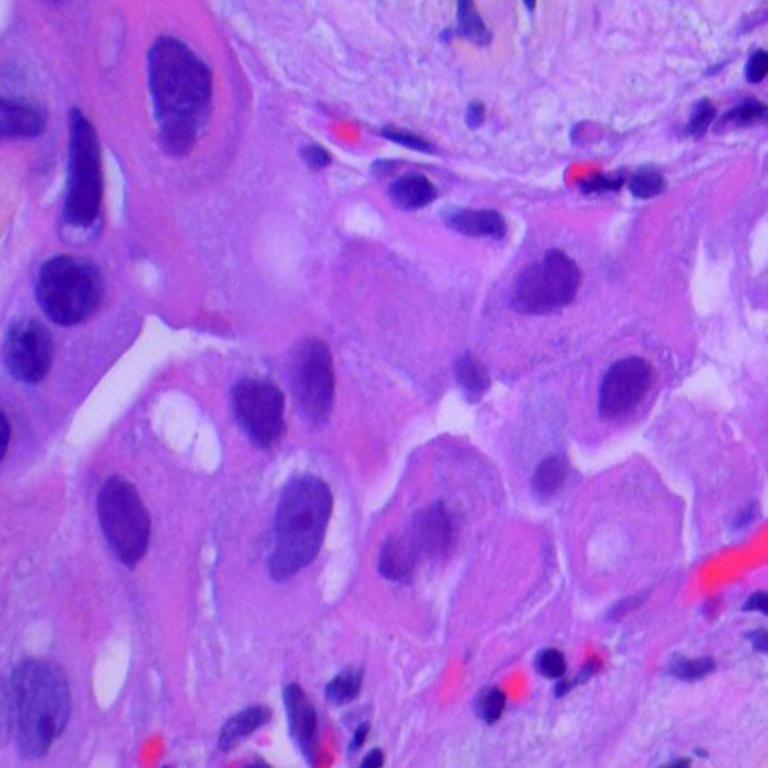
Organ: lung
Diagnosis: adenocarcinomas